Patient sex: M
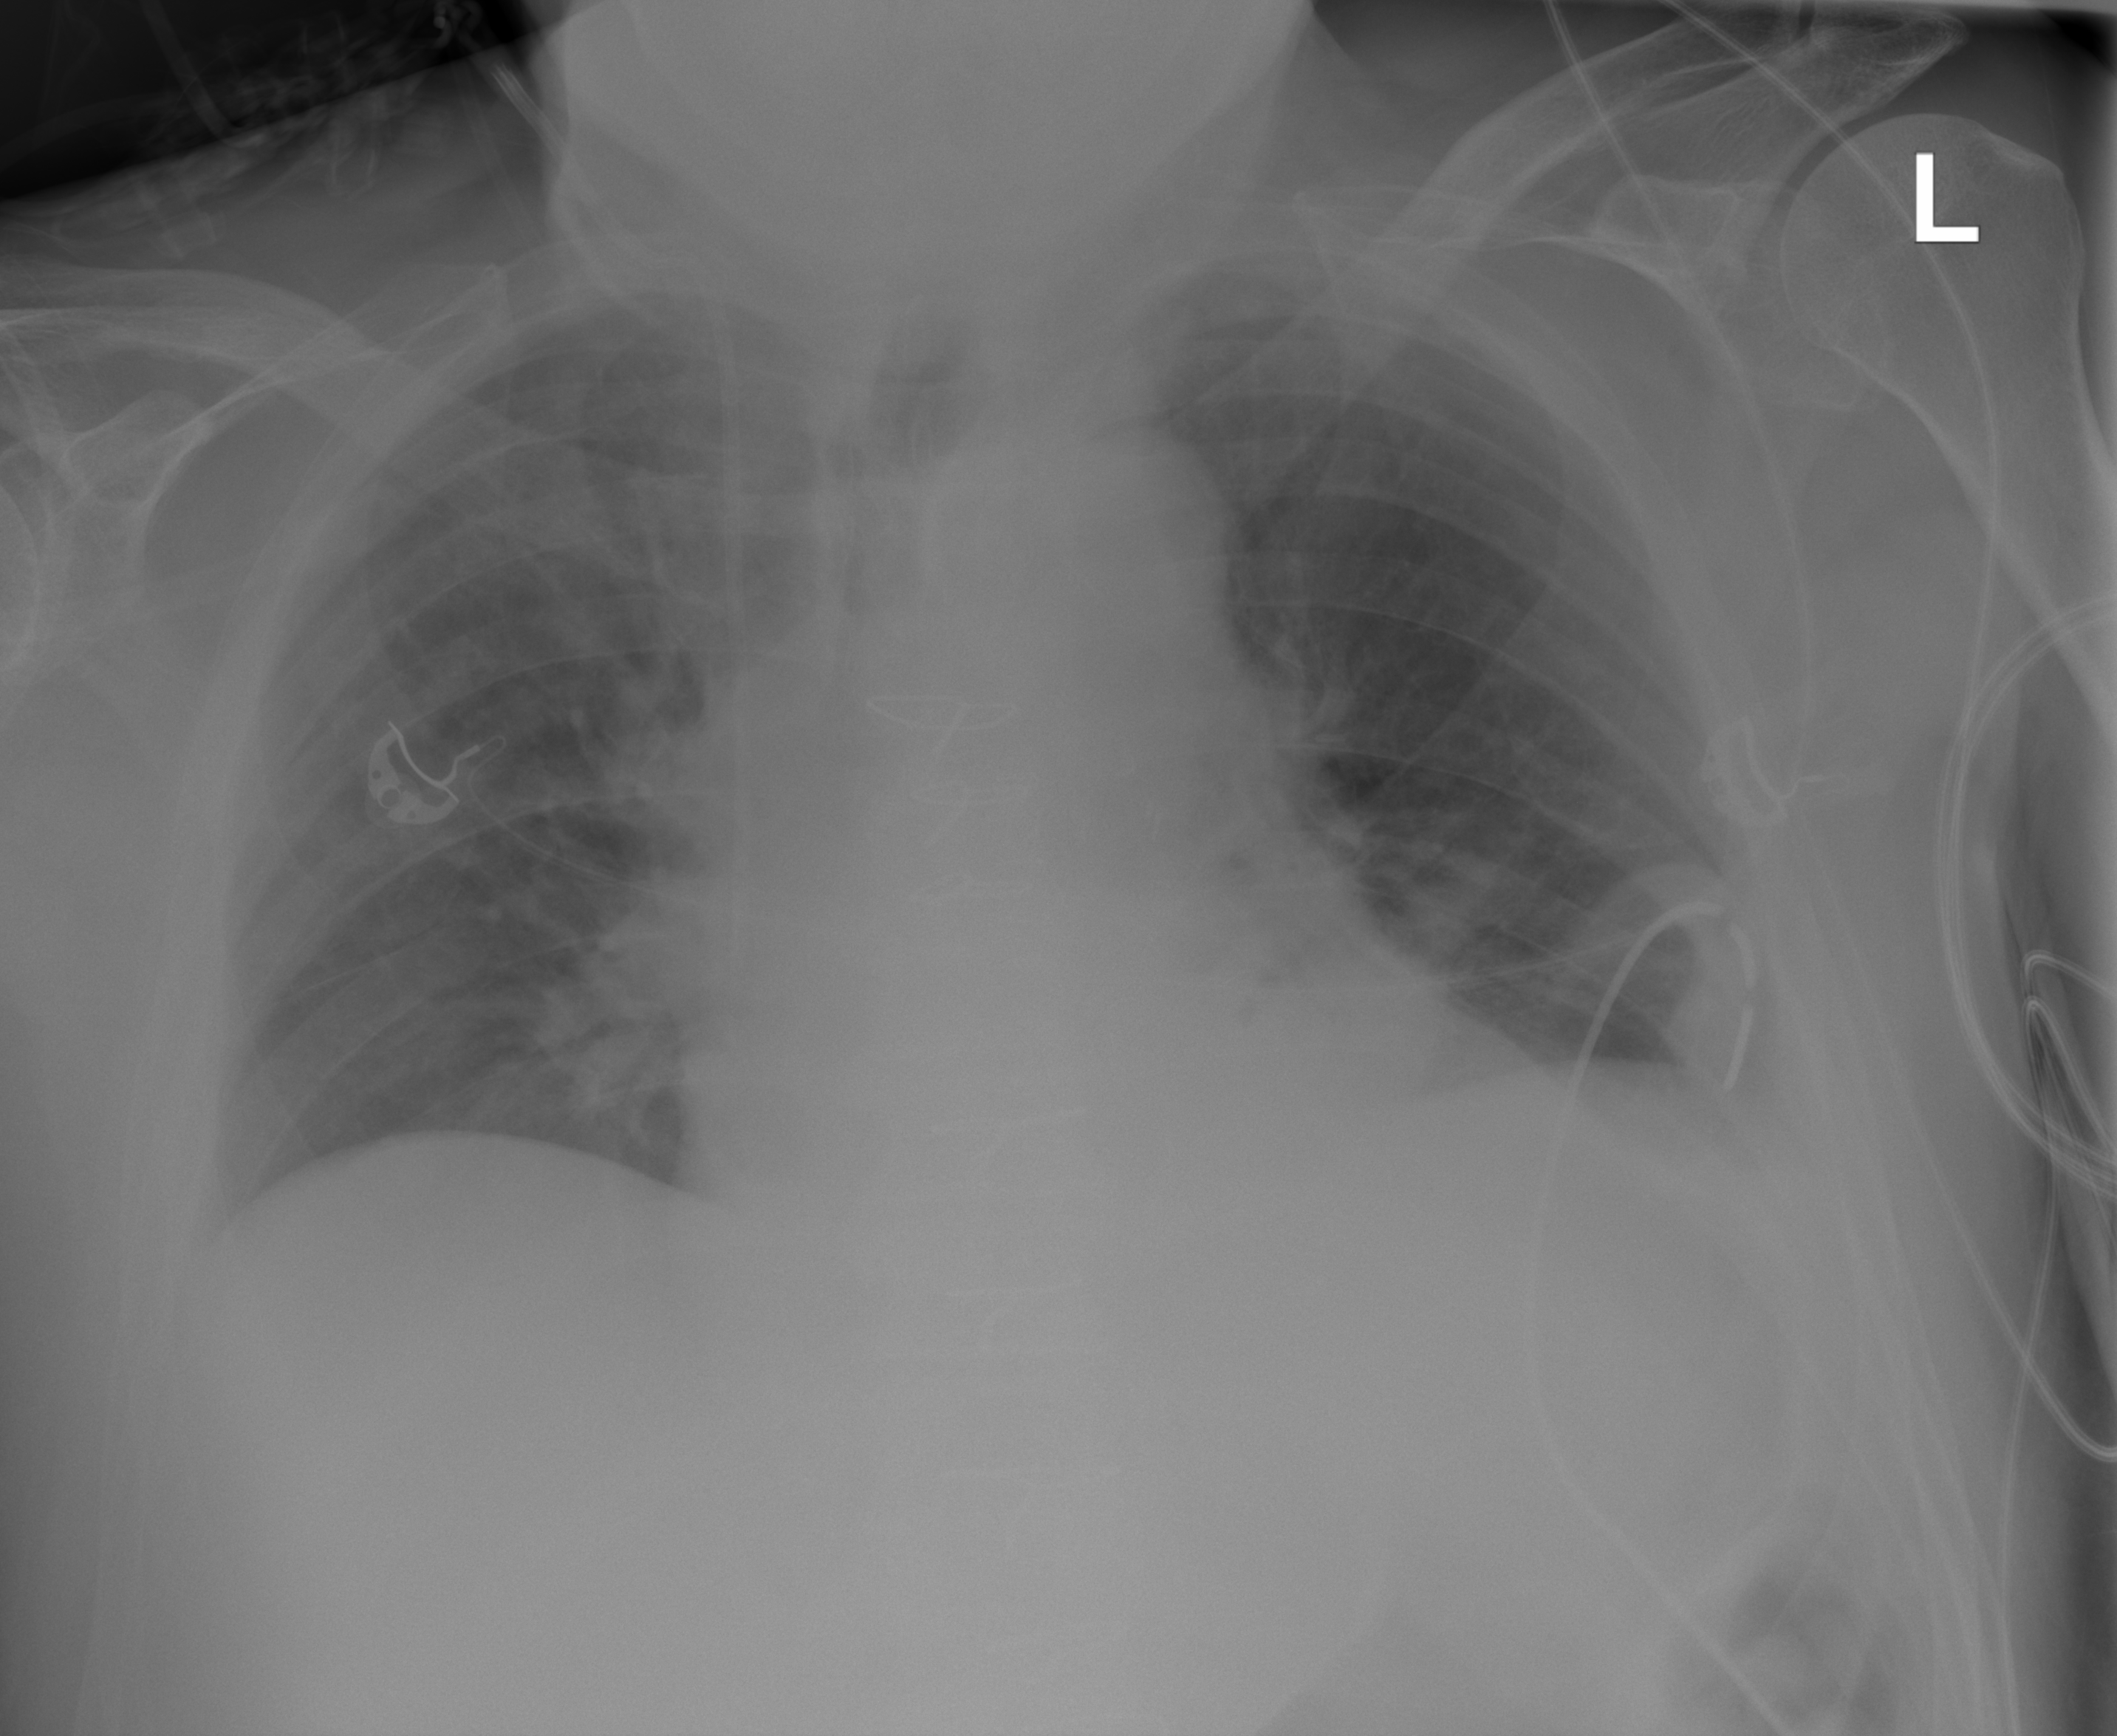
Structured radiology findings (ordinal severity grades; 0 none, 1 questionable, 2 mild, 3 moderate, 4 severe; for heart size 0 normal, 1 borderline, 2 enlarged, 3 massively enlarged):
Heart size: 2
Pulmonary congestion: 1
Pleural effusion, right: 0
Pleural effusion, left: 2
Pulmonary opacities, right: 0
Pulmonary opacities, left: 0
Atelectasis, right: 0
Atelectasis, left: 2